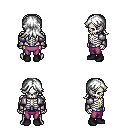
a pixel art fantasy rpg character, male body template, skeleton, steel arm armor, magenta pants, white loose hair, black shoes, four views (front, back, left, right), 2x2 character sprite sheet, small pixel art, hard edges, no anti-aliasing